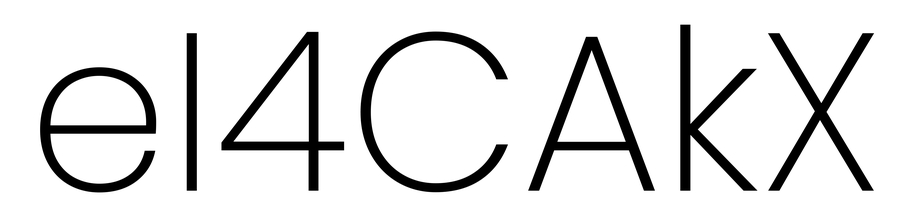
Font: Poppins-ExtraLight